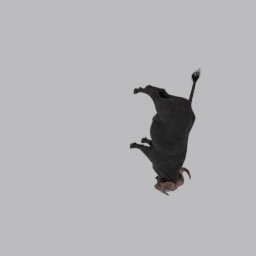
Label: animals